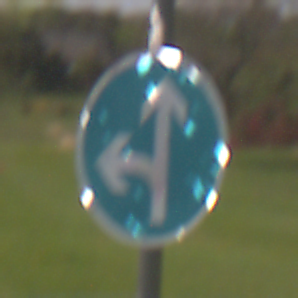
Verkehrszeichen: VorgeschriebeneFahrtrichtungGeradeausOderLinks
Umgebung: Outdoor, Nature
Tageszeit: Night
Wetter: Clear
Licht: Natural
Jahreszeit: NotSpecified
Kontrast: HighContrast